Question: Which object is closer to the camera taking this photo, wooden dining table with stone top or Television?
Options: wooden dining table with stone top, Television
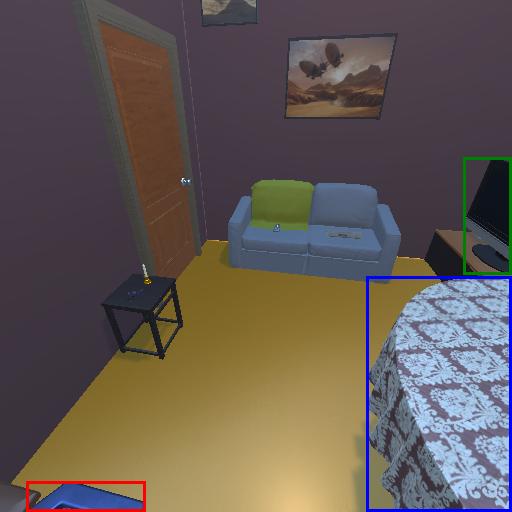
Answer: wooden dining table with stone top